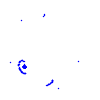
Particle: proton